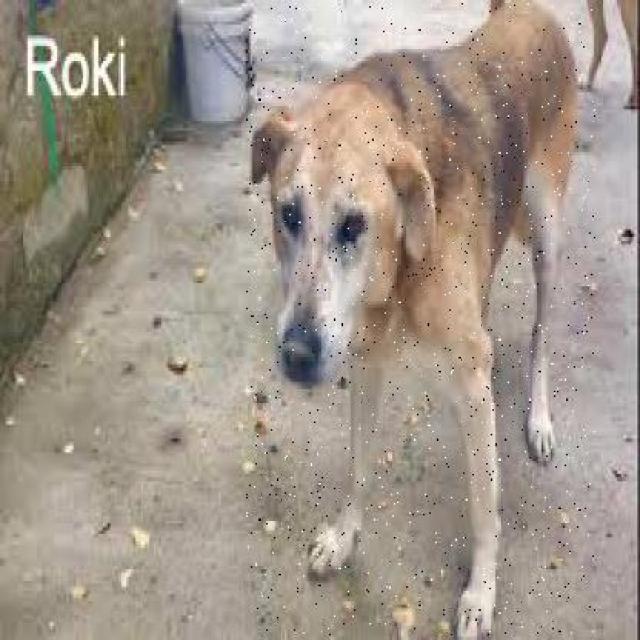
Healthy canine skin — no visible lesions, inflammation, or abnormalities. The skin and coat appear normal.